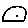
Label: car